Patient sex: M
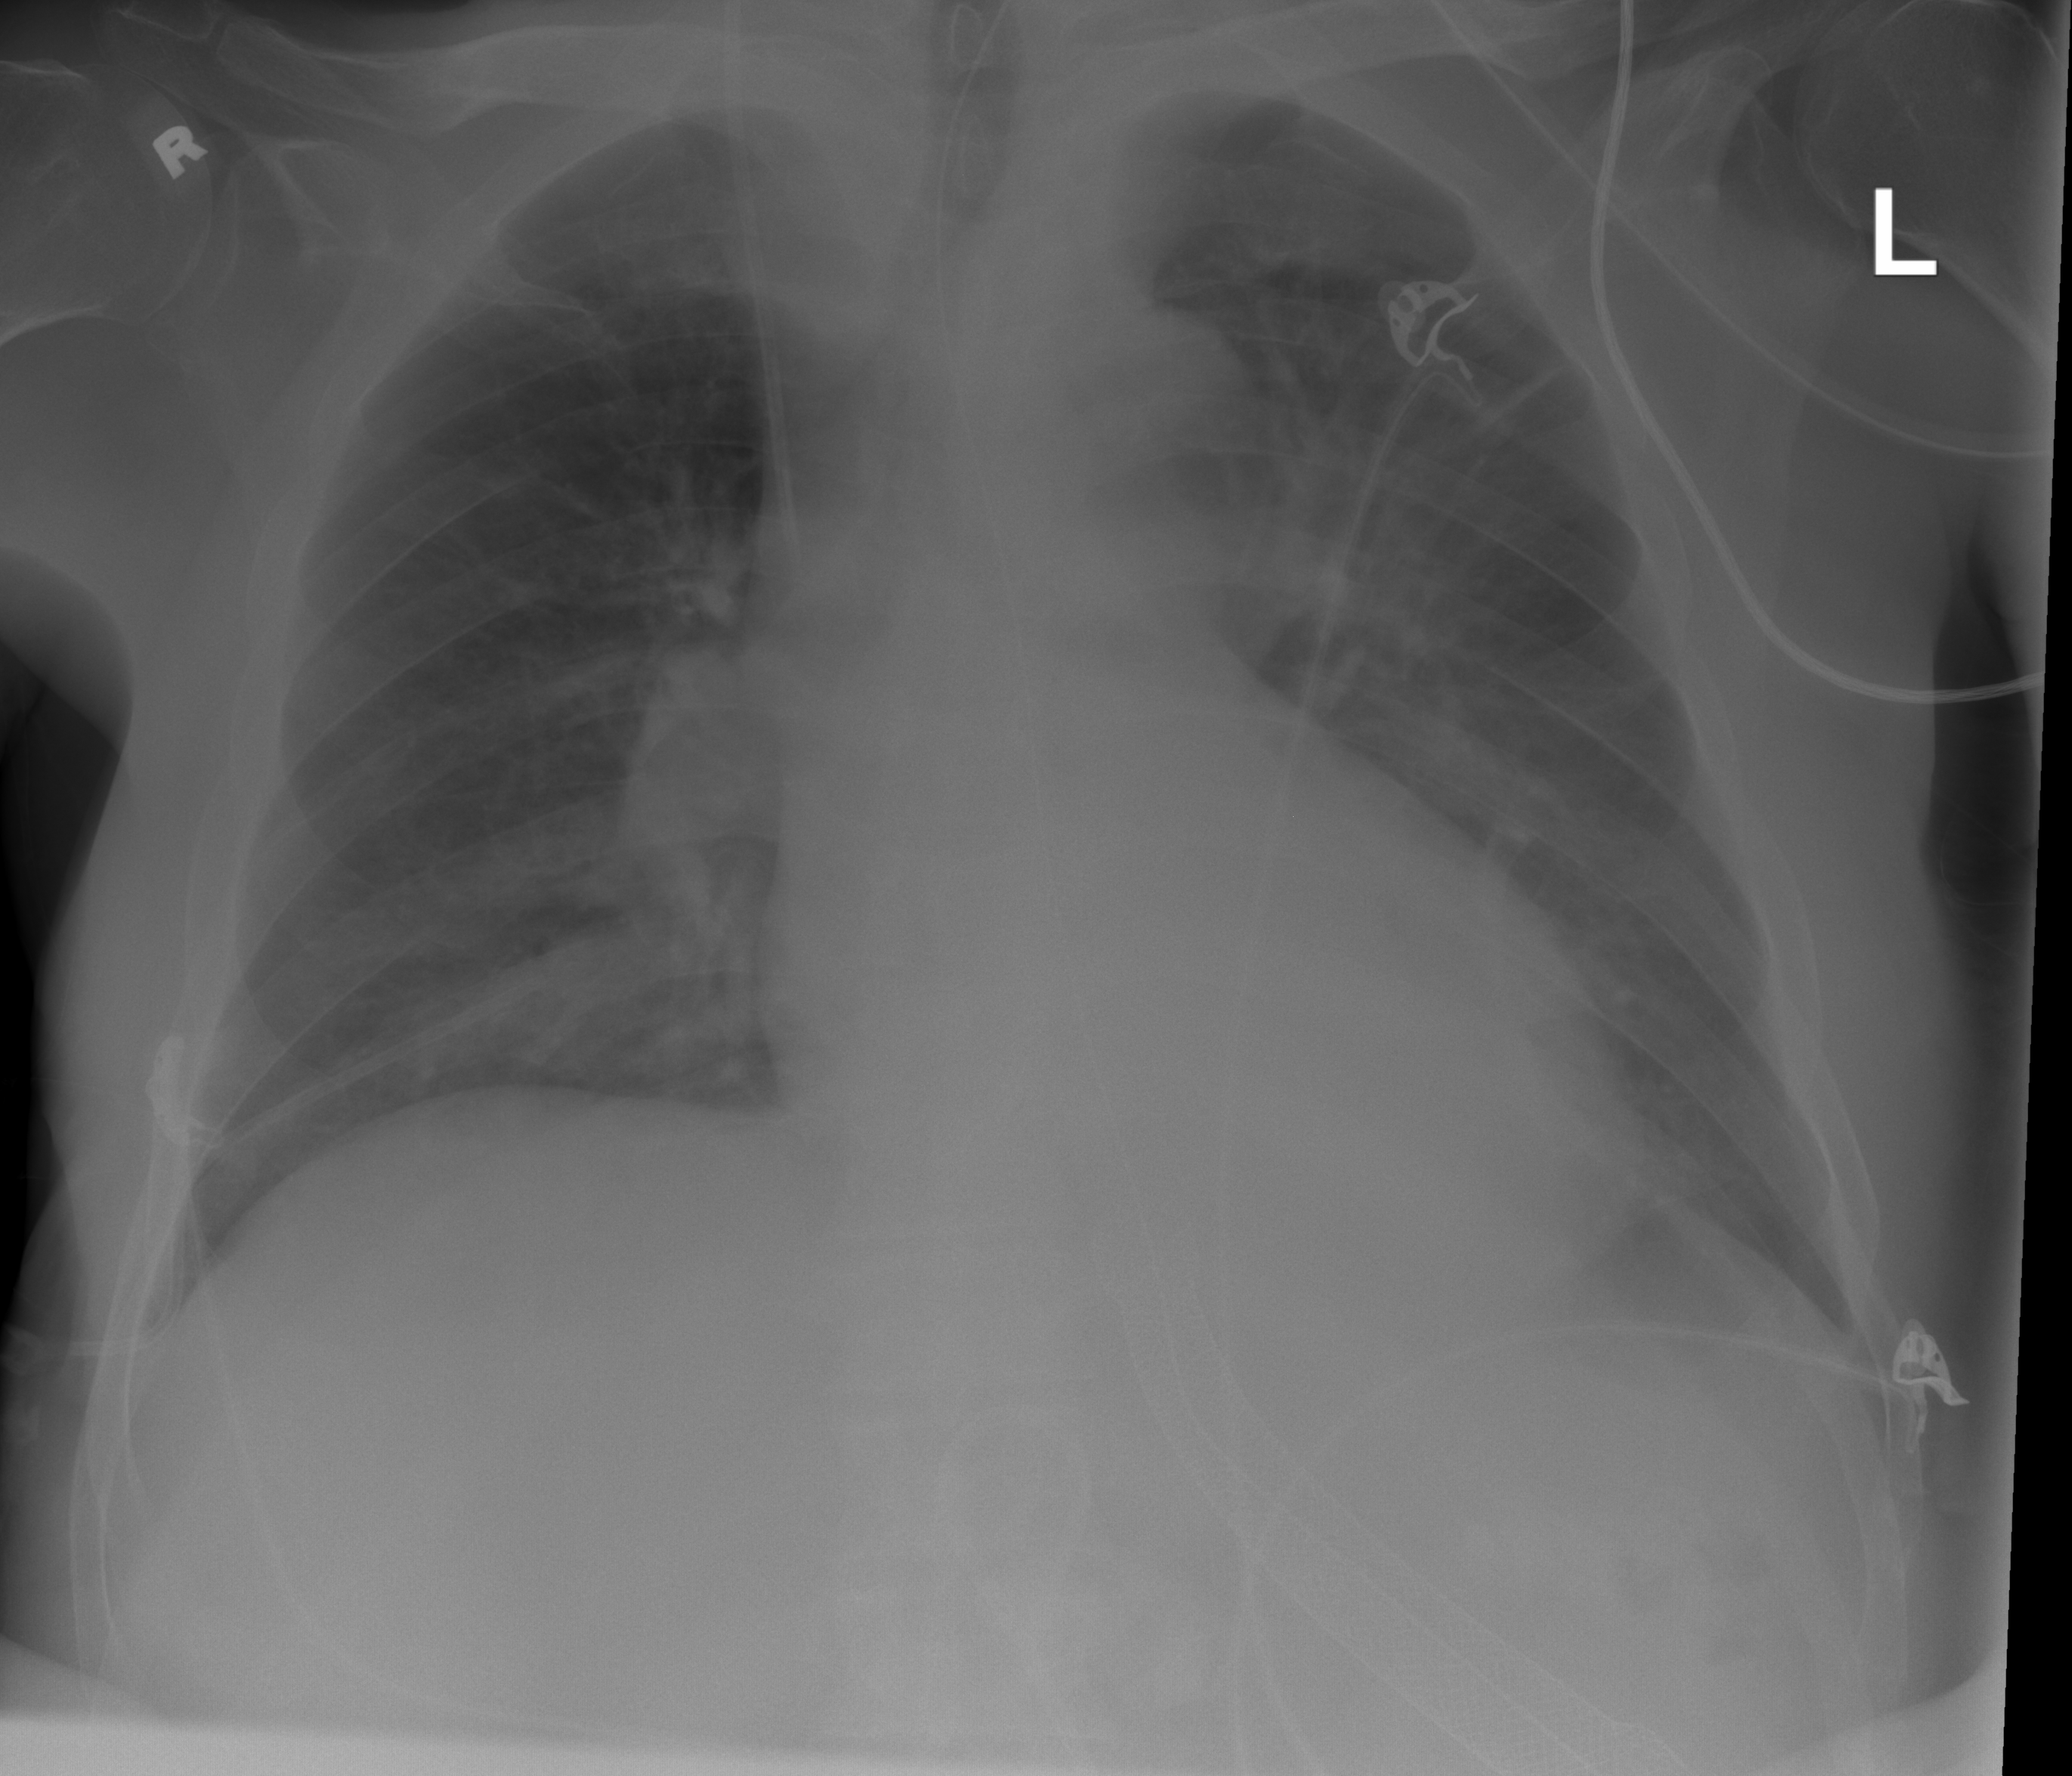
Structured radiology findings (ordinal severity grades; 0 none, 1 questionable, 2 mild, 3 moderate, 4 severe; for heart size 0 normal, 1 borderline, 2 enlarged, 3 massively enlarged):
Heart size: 0
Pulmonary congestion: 1
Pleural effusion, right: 0
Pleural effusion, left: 1
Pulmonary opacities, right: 0
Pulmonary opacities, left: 0
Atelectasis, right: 0
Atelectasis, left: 0